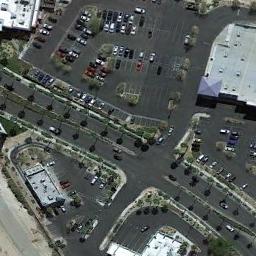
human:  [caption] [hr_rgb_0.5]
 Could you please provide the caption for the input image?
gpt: Seven rows of cars were parked in the parking lot .

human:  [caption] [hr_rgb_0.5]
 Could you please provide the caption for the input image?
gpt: Some parking lots have some neatly arranged cars and some buildings are next to the parking lots .

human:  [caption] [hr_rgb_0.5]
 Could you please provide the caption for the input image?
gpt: Several buildings are next to the parking lot .

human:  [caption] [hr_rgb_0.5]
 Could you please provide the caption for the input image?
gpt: The parking lot is next to some buildings .

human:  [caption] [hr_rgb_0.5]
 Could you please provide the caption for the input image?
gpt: There are some buildings around the parking lots .